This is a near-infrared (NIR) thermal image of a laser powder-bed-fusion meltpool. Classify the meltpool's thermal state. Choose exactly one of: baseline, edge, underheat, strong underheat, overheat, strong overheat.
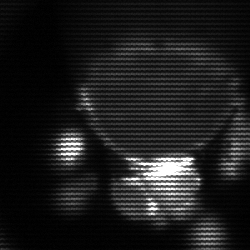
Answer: edge